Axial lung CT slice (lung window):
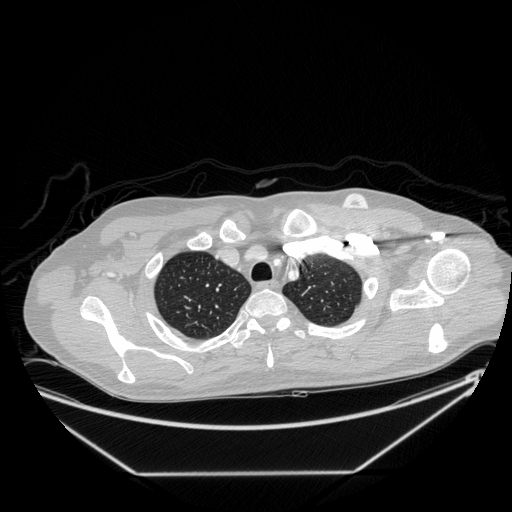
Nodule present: no